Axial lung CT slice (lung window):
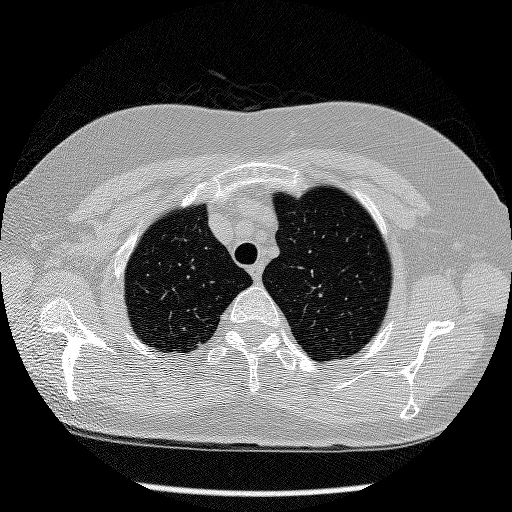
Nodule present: no